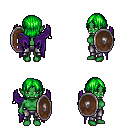
a pixel art fantasy rpg character, female body template, orc, green skin, purple wings, metal pants, green long bangs hairstyle, shield, four views (front, back, left, right), 2x2 character sprite sheet, small pixel art, hard edges, no anti-aliasing